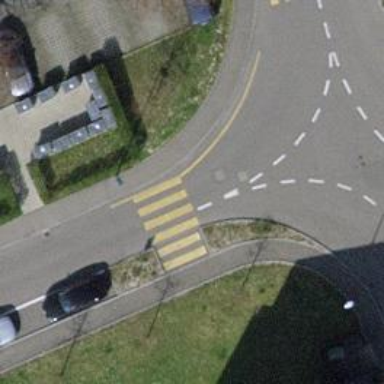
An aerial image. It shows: Marked crossing on asphalt footway.